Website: home-depot
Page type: newsletter-management
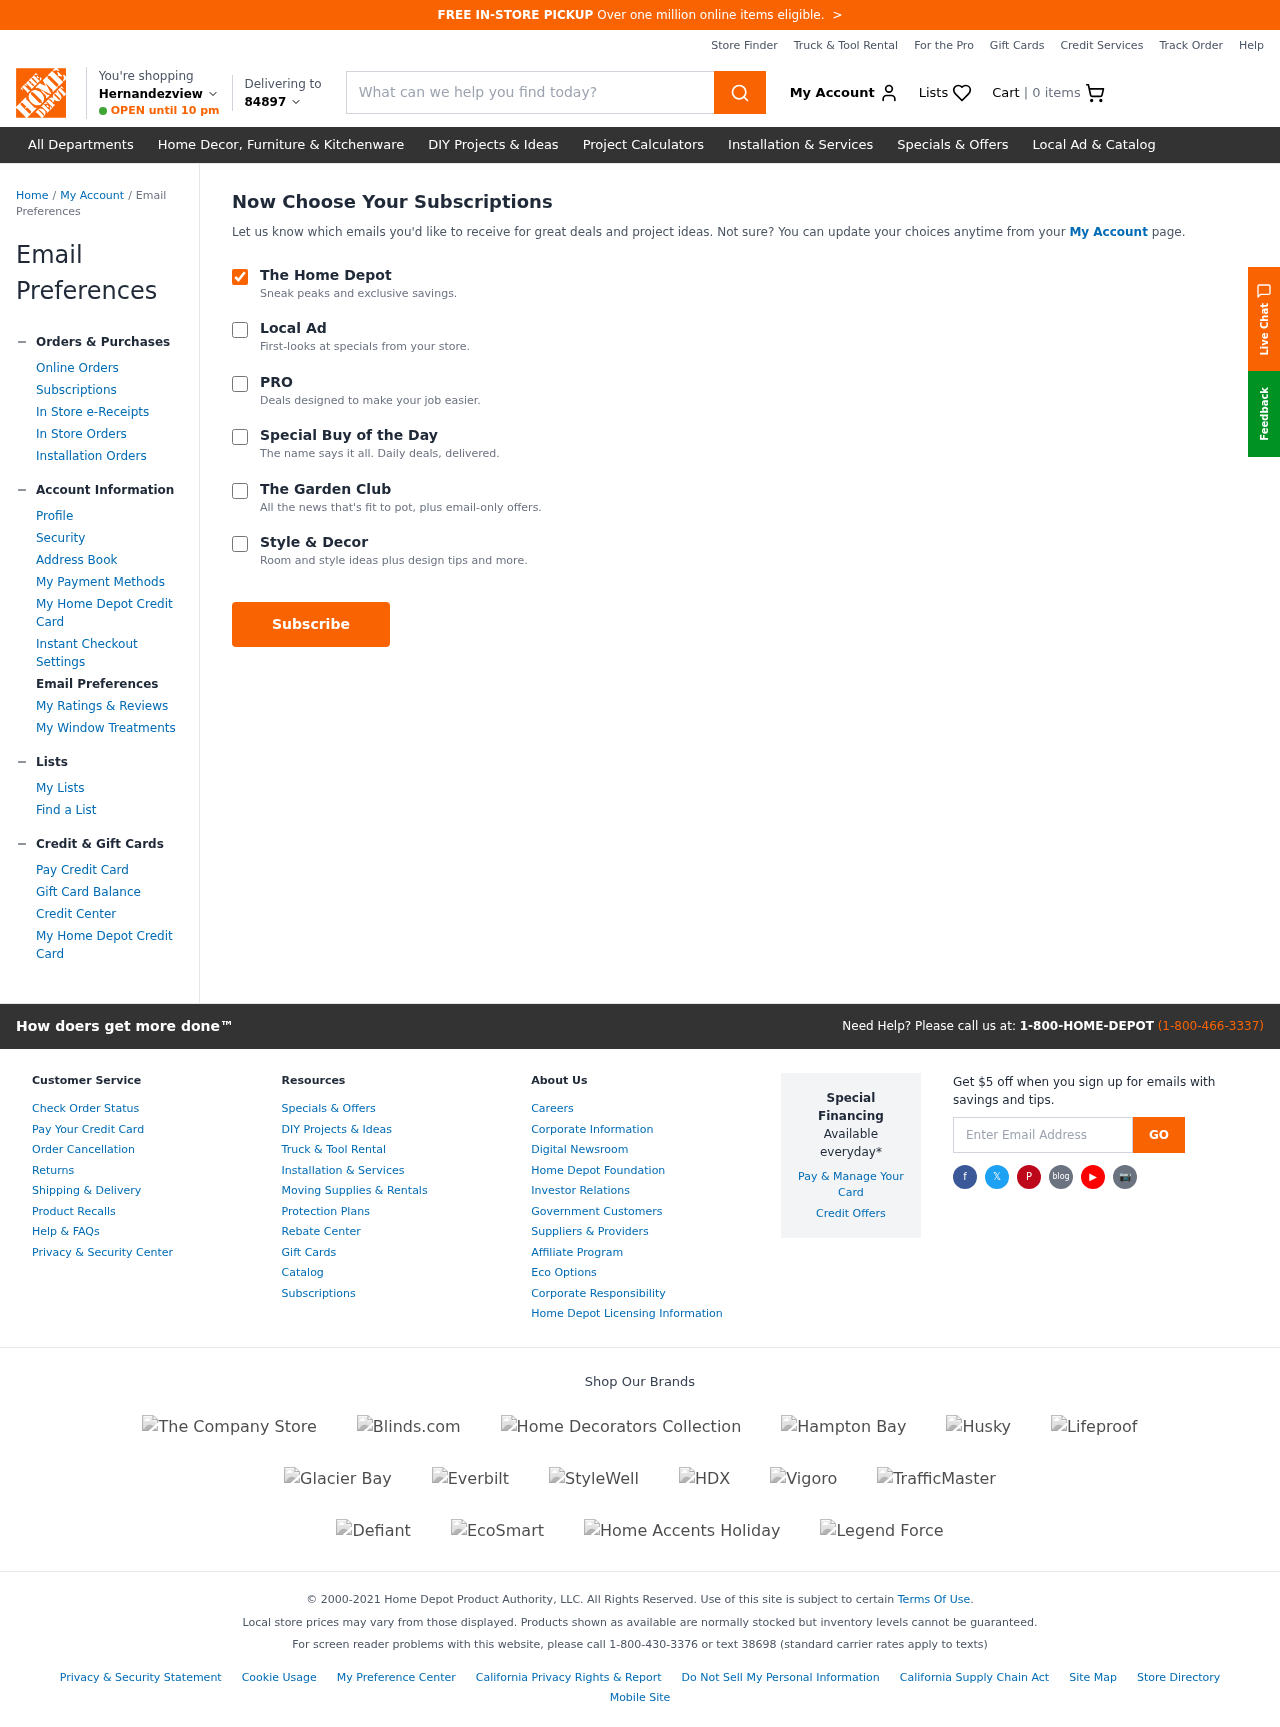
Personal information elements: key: PII_CITY
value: Hernandezview
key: PII_POSTCODE
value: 84897
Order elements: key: ORDER_NUM_ITEMS
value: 0
Search elements: key: HEADER_SEARCH
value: What can we help you find today?